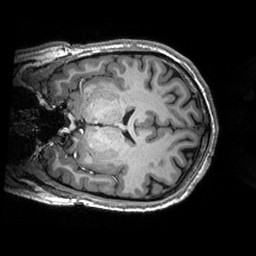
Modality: T1w
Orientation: coronal
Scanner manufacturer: siemens
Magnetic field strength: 3 T
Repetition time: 2.53 s
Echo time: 0.00288 s